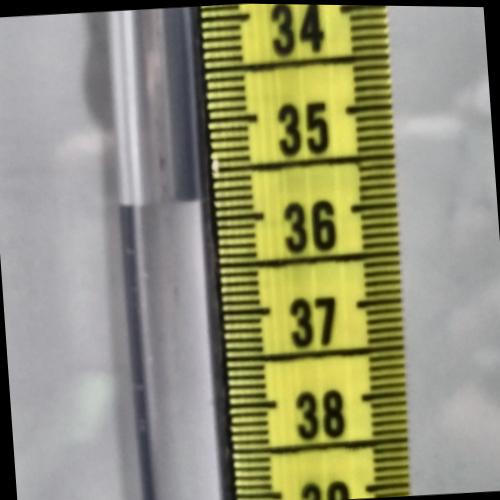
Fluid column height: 35.8 cm